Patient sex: M
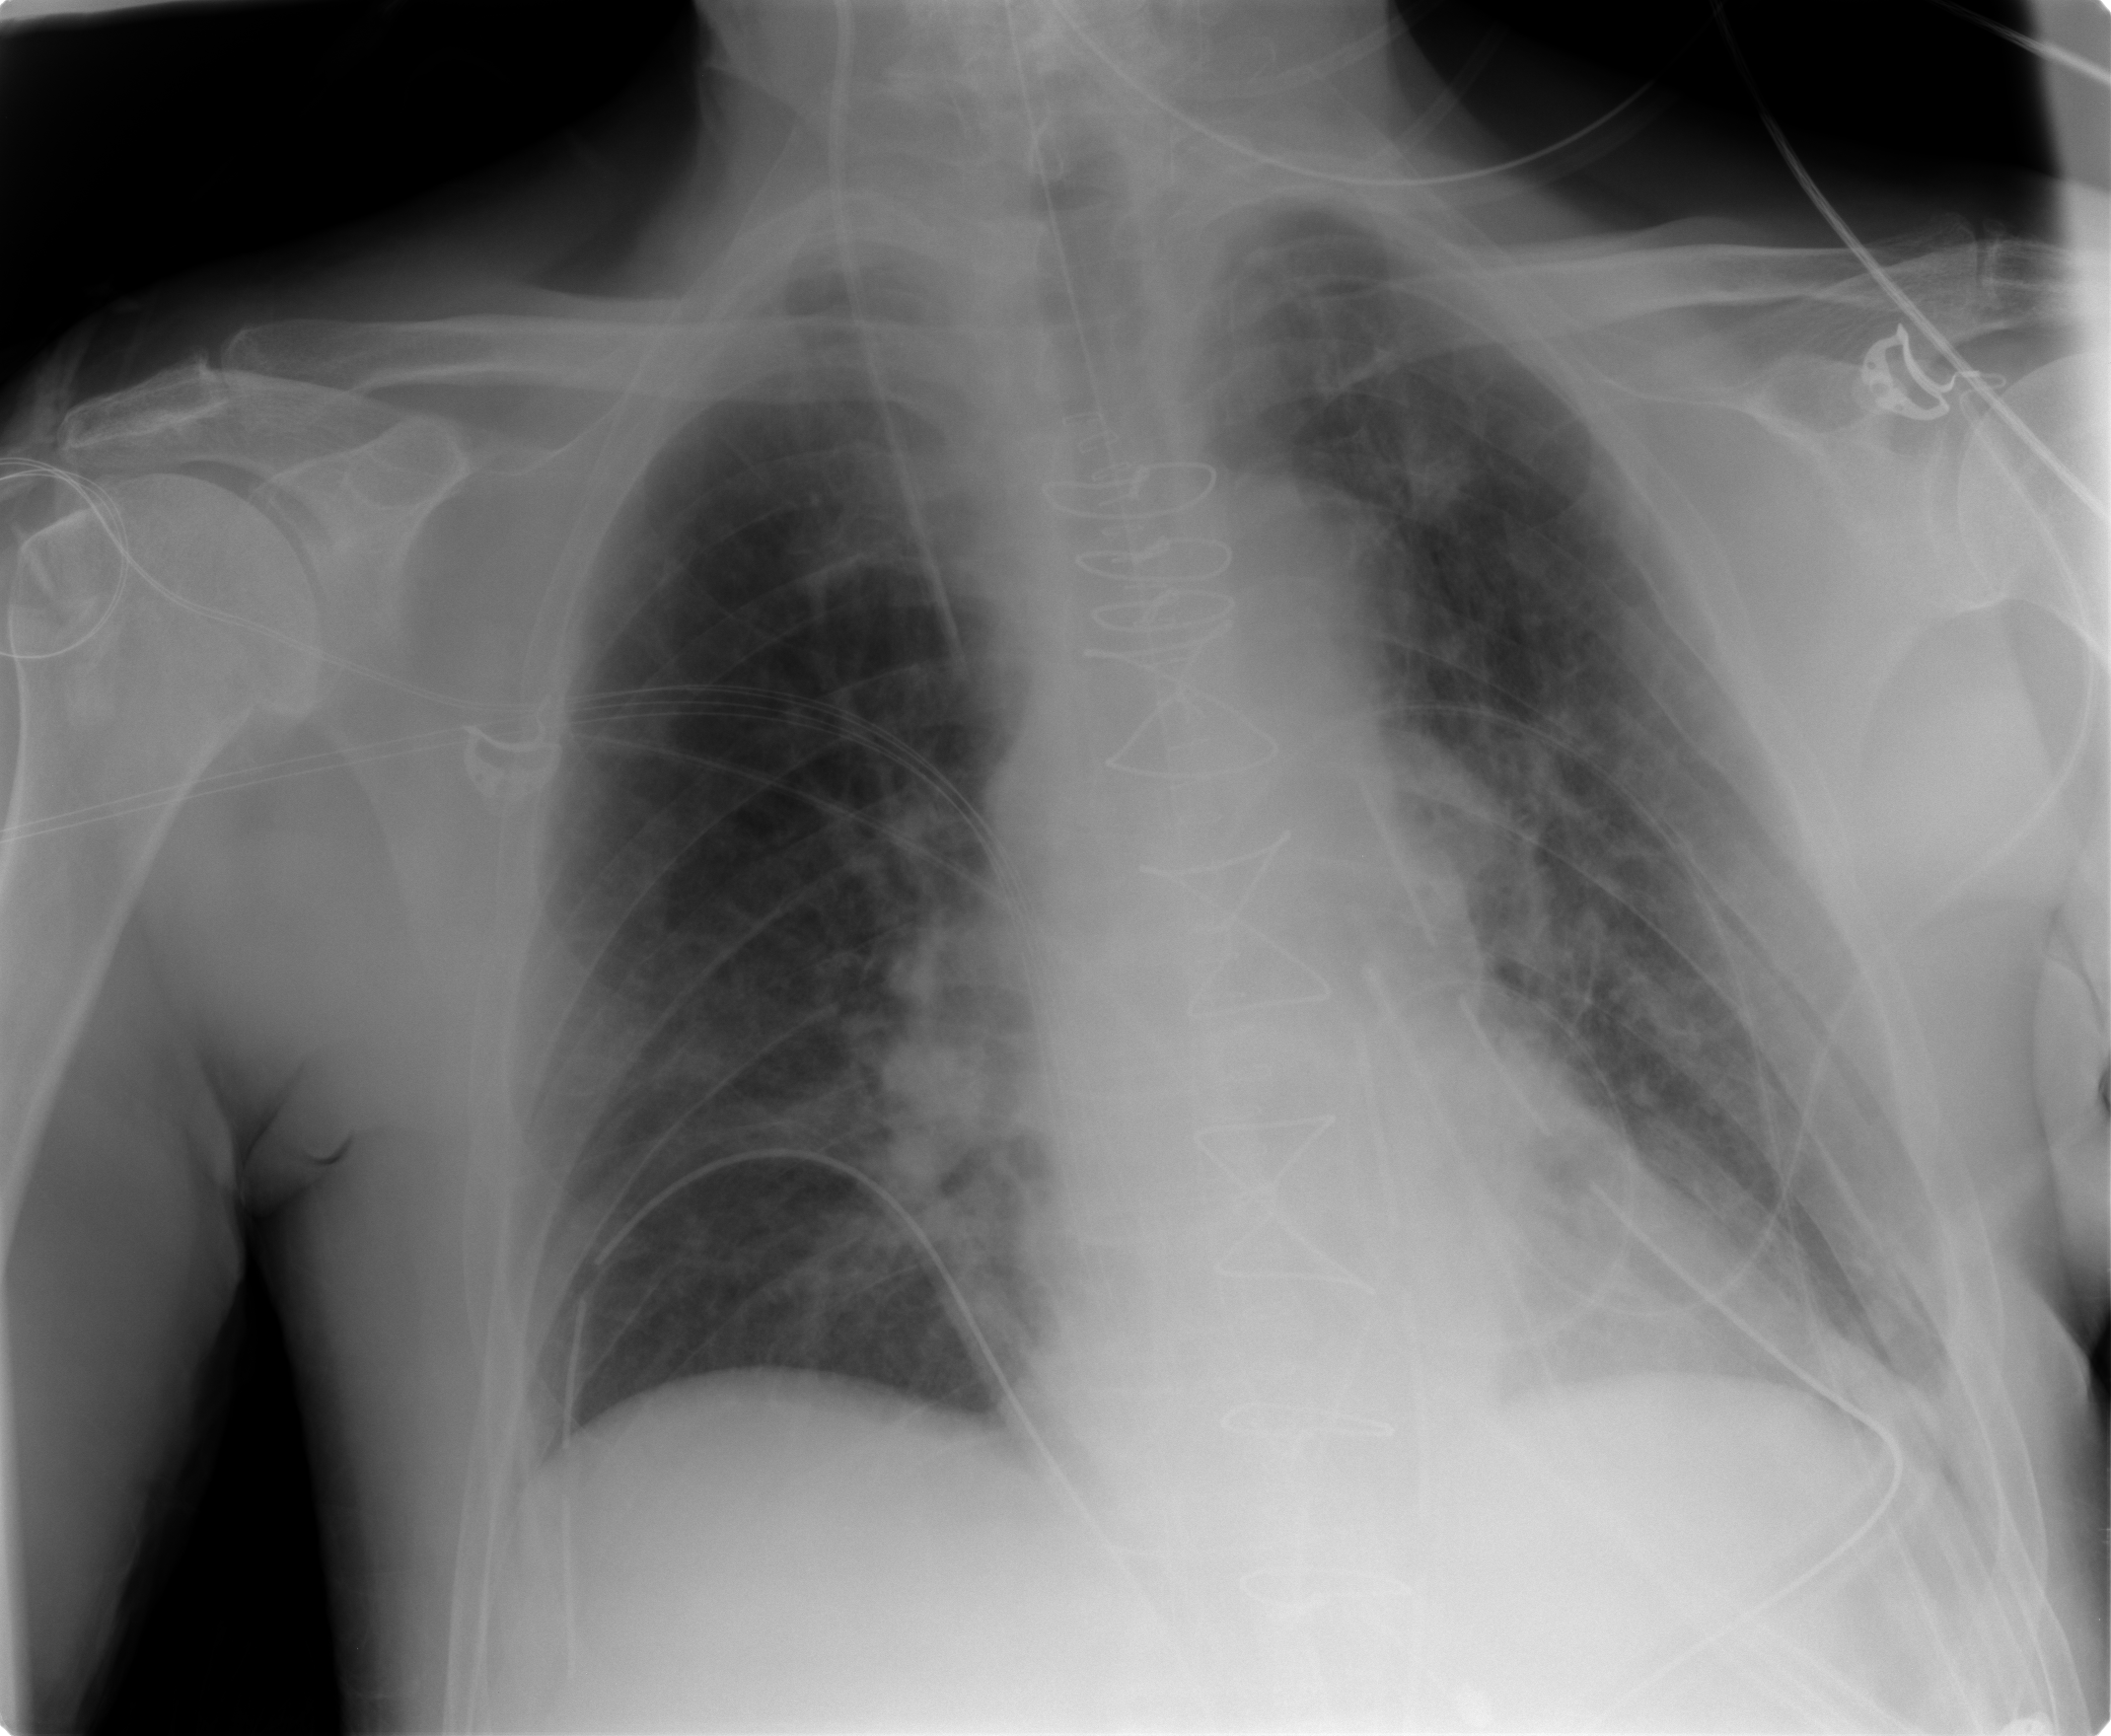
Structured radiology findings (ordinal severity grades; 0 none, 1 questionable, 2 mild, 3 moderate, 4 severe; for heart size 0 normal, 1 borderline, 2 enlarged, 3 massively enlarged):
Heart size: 0
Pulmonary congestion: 2
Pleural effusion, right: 0
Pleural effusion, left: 1
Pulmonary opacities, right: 0
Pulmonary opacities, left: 2
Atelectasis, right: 0
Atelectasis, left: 0